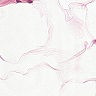
Metastatic tissue present: no